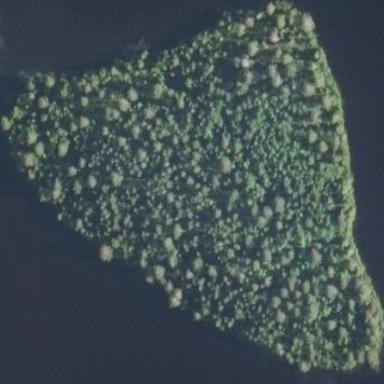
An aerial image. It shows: Islet covered with forest.